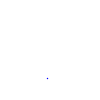
Particle: proton